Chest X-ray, PA view. Patient: 43 years old, sex F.
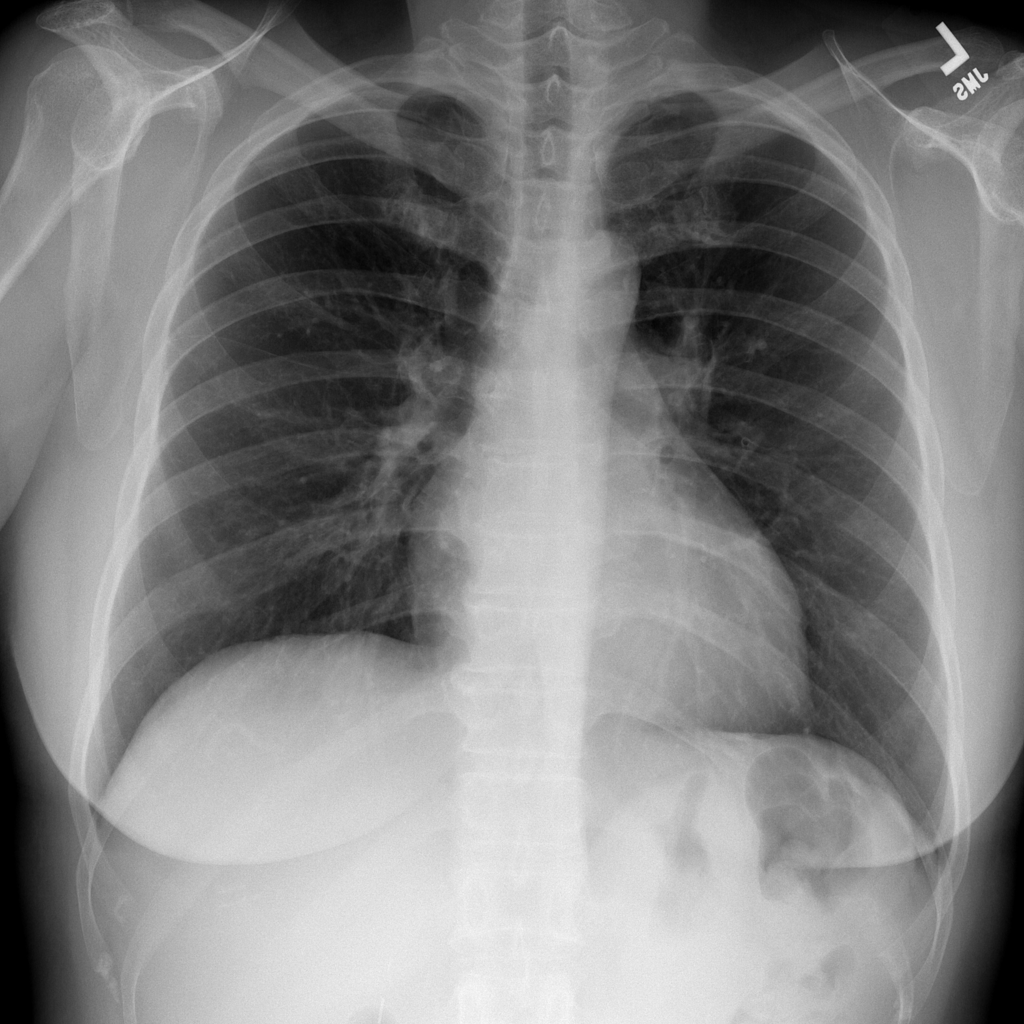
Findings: No Finding